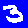
Digit: 3